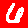
Digit: 6